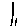
Label: line